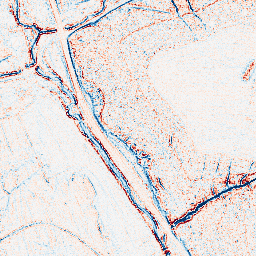
Category: classical
Decomposition family: uniform
Decomposition parameters: size: 3
Upsampling method: cubic_mitchell
Upsampling parameters: scale: 2
Upsampling scale: 2